Question: I have this pretty simple window with a Grid containing two columns, a TextBlock and a TextBox.

What I need it to set the column 0 to automatically size to its content and to have column 1 (content) to be 4 times the size of the column 0.
How can I do that. I will create a Grid descendant if this is the solution because I really need this feature.
more explanations. The content of the column 0 won't change at runtime so the size of the column 0 or column 1 must not change on runtime. The grid will be the child of a window configured with 'SizeToContent="WidthAndHeight"' so no extra space must exist.
: I tried what you say with the following code and it is not working at all:
'''
<Window x:Class="UnderstandSizing.Window1"
xmlns="http://schemas.microsoft.com/winfx/2006/xaml/presentation"
xmlns:x="http://schemas.microsoft.com/winfx/2006/xaml"
Title="Window1"
SizeToContent="WidthAndHeight" >
<Grid>
<Grid.ColumnDefinitions>
<ColumnDefinition Width=".25*" />
<ColumnDefinition Width=".75*" />
</Grid.ColumnDefinitions>
<Grid.RowDefinitions>
<RowDefinition Height="Auto" />
</Grid.RowDefinitions>
<TextBlock Grid.Column="0" Text="THIS IS THE LABEL:" />
<TextBox Grid.Column="1" Text="content" />
</Grid>
</Window>
'''
One of the nice things of WPF is its hability to work without fixed sizes right? If you are impaired and you have a bigger font size everything will look fine. If you translate your UI to another language that needs x2 size everything will look fine. If you have different PPI settings everything will look fine.
But what I don't want to see is screens changing its size at runtime because users are not used to this. That's why I want to set the size of the entry fields to a multiple of a know field. If I let the label cell to re size to what it needs and then I set the content cell to a multiplier of the label I will get the benefits of autosizing with the behaviour that users expect of having fixed size screens (unless they change it resizing it).
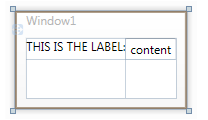
Answer: You can use bindings on grid columns:
'''
<Grid.ColumnDefinitions>
<ColmunDefinition Width="Auto" x:Name="firstCol"/>
<ColumnDefinition Width="{Binding ActualWidth, ElementName=firstCol, Converter={StaticResource MultiplyConverter}, ConverterParameter=4}" />
</Grid.ColumnDefinitions>
'''
Then the converter:
'''
public class MultiplyConverter : IValueConverter
{
public object Convert(object value, Type targetType, object parameter, System.Globalization.CultureInfo culture)
{
double originalValue;
double multiplier;
if (value != null && parameter != null &&
double.TryParse(value.ToString(), out originalValue) &&
double.TryParse(parameter.ToString(), out multiplier)) //Can be lots of things: sentinel object, NaN (not a number)...
{
return originalValue * multiplier;
}
else return Binding.DoNothing;
}
public object ConvertBack(object value, Type targetType, object parameter, System.Globalization.CultureInfo culture)
{
throw new NotImplementedException();
}
}
'''
You could write an attached property for grid columns also.